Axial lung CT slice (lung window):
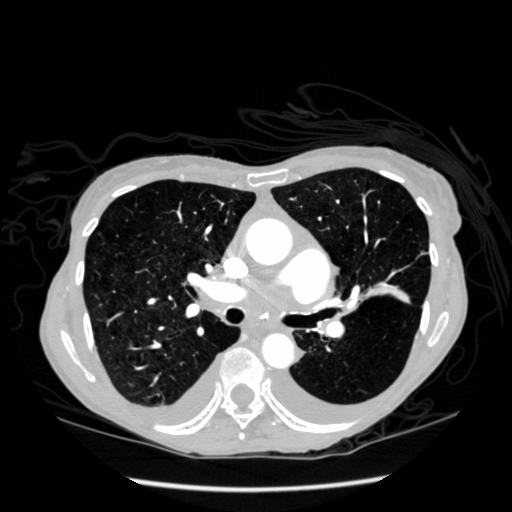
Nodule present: no